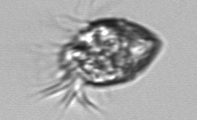
Label: Strombidium_morphotype1